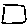
Label: square